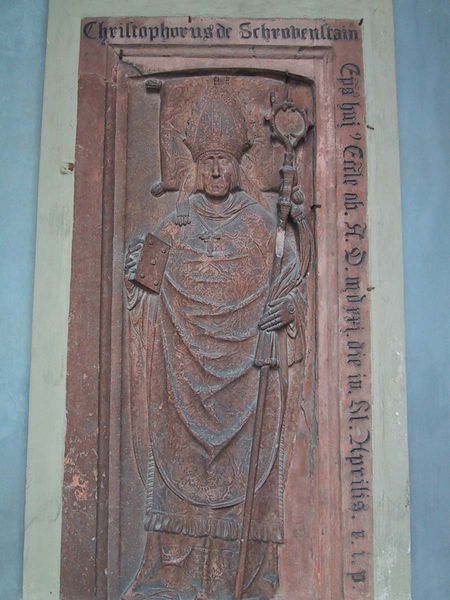
Titel: Grabmal des Brixner Fürstbischofs Christoph v. Schroffenstein
Künstler: Hans Valkenauer
Standort: Brixen, Dom (EU - I - Südtirol)
Schlagwörter: blau, hand, mann, braun, hut, marmor, rot, mütze, falten, leiche, stein, tod, tot, niederlande, kirche, gewand, kutte, mantel, relief, schrift, stab, bischof, kissen, papst, inschrift, foto, messing, buch, text, sarg, grab, priester, mitra, tiara, heilig, zepter, grabmal, latein, grabmahl, bischofsstab, grabplatte, gewandt, steinplatte, christopherus, schitzerei, sargdeckel, bischhof, einschrift